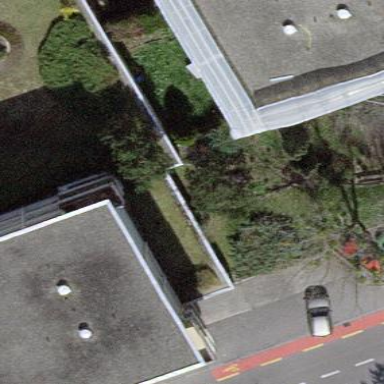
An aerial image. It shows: View of roof of building.